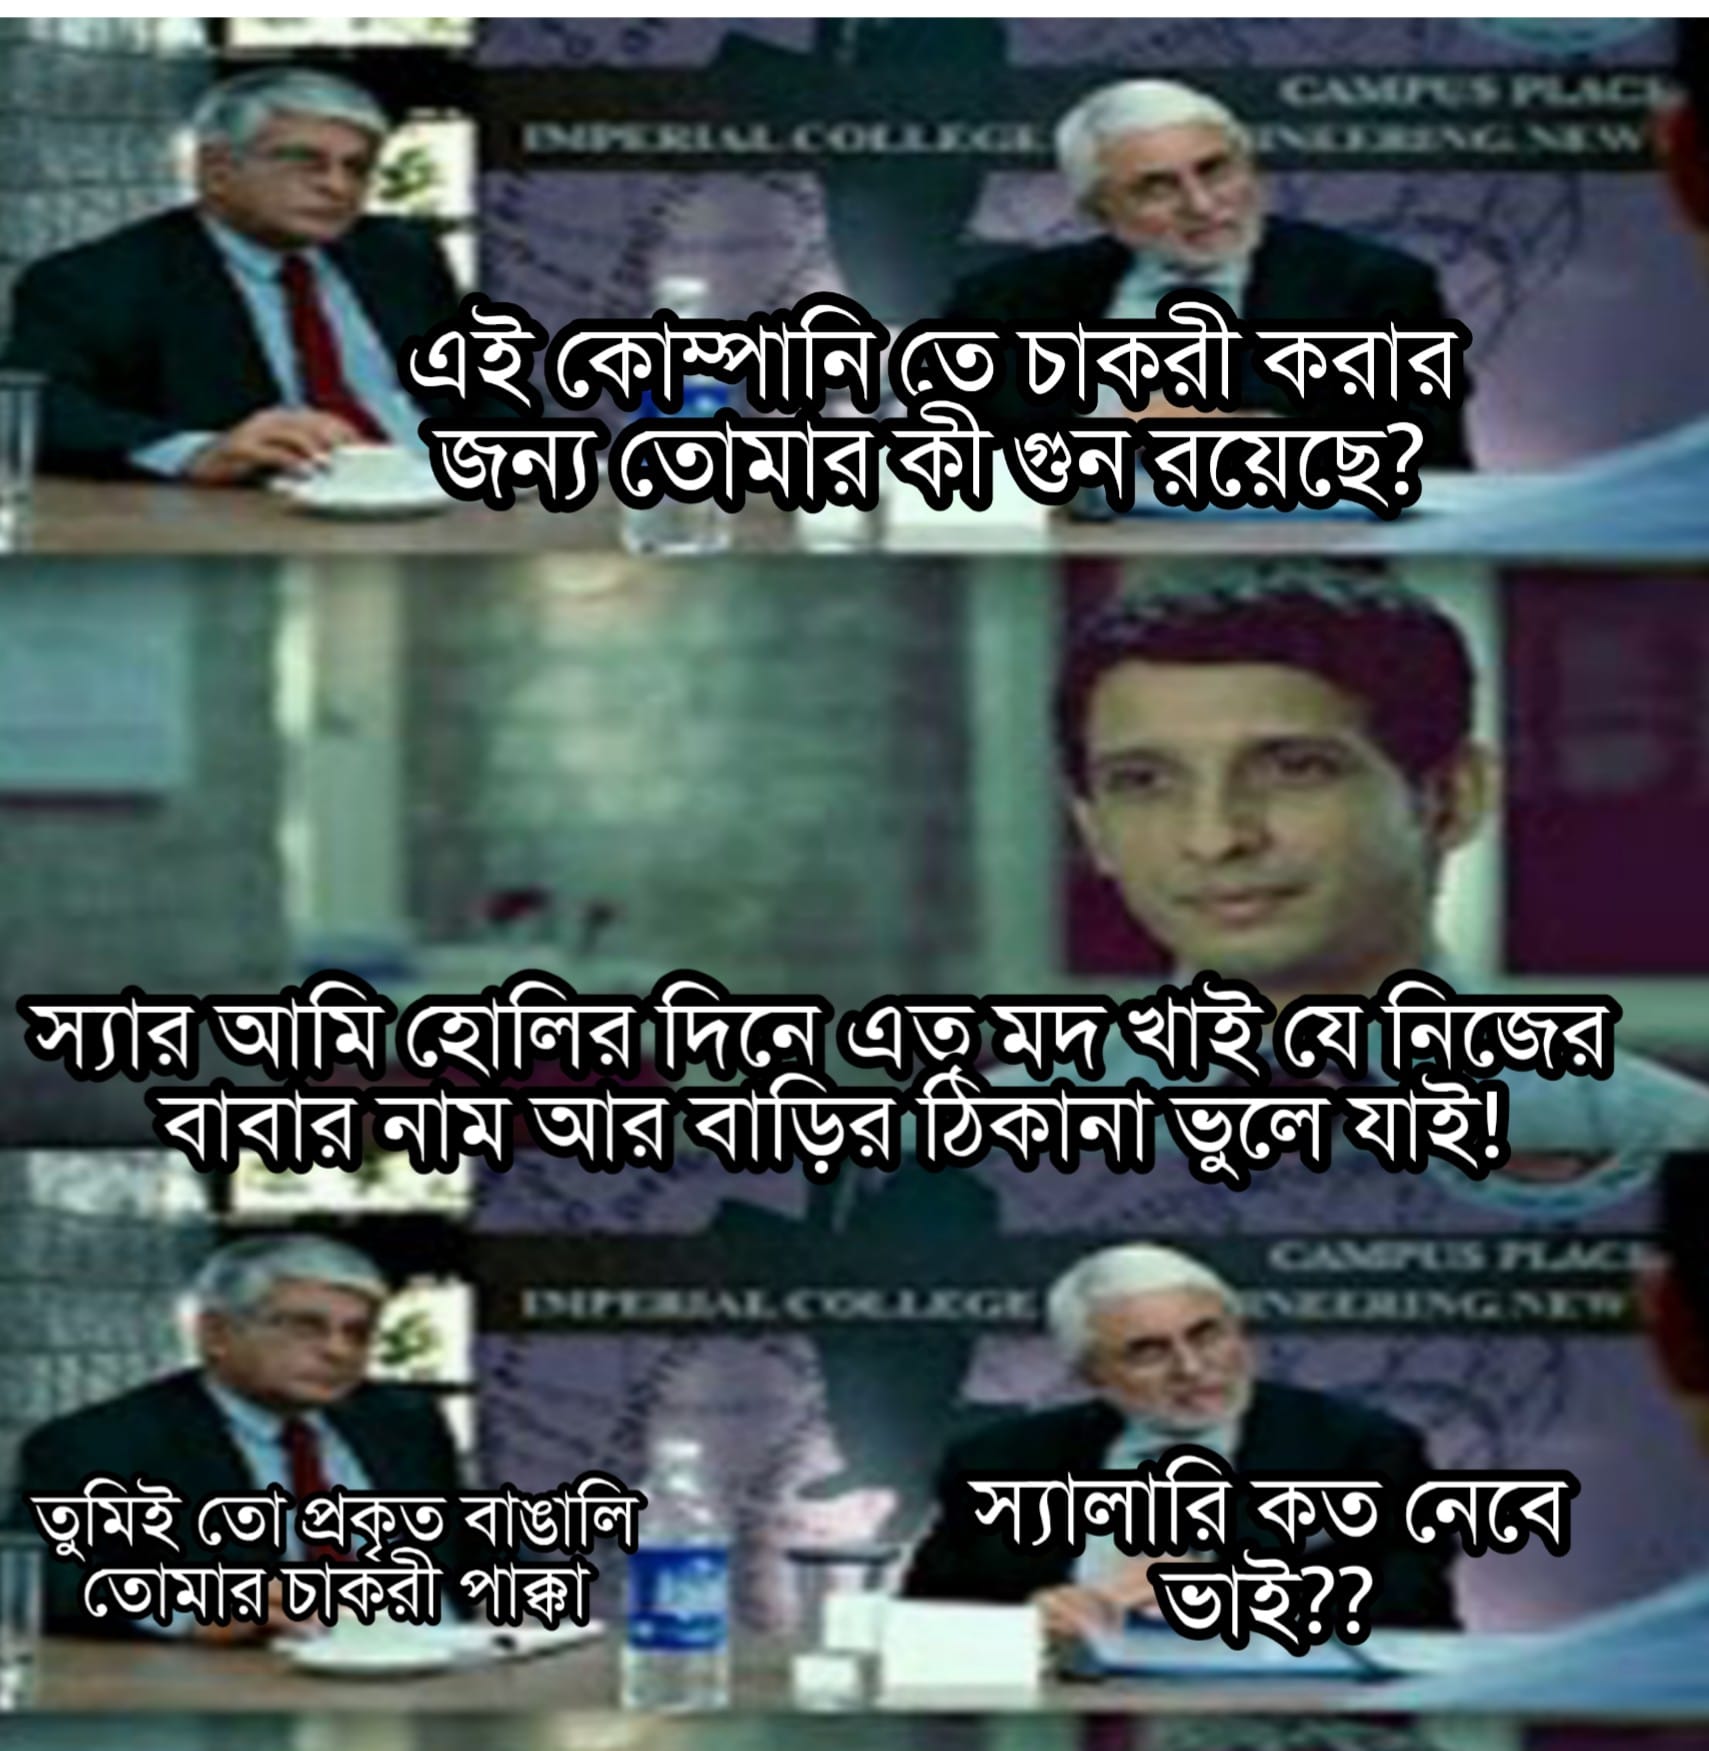
Text: এই কোম্পানি তে চাকরী করার জন্য তোমার কী গুন রয়েছে ? স্যার আমি হোলির দিনে এত মদ খাই যে নিজের বাবার নাম আর বাড়ির ঠিকানা ভুলে যাই ! তুমিই তো প্রকৃত বাঙালি তোমার চাকরী পাক্কা স্যালারি কত নেবে ভাই??
Label: Non Hate